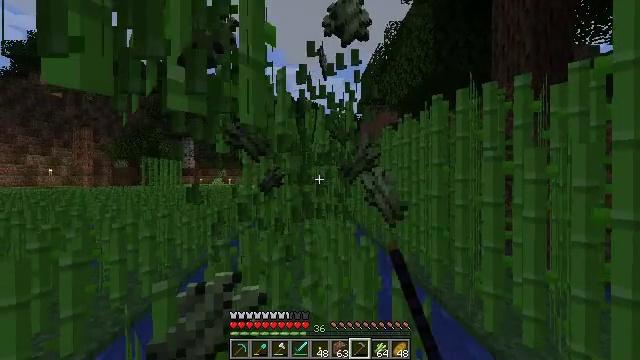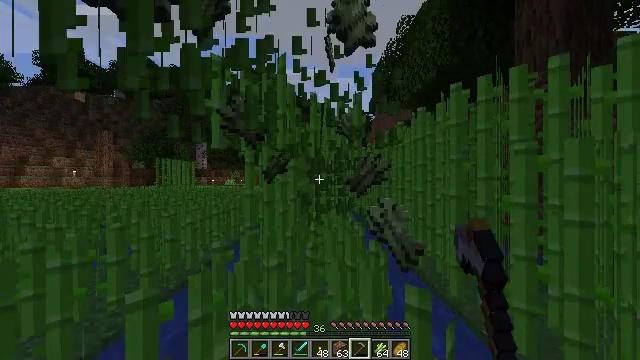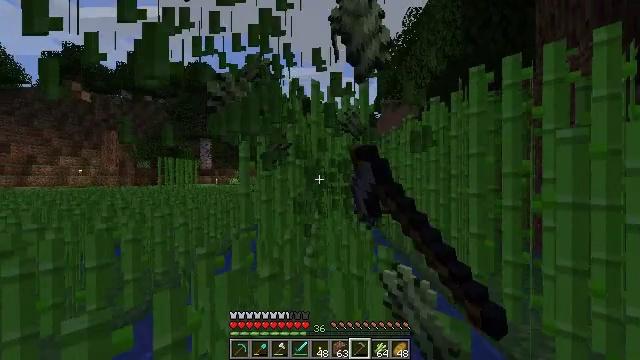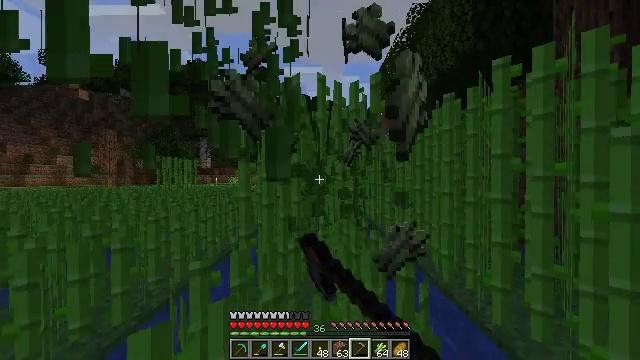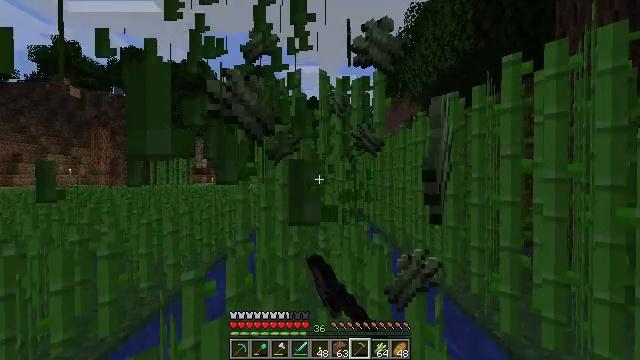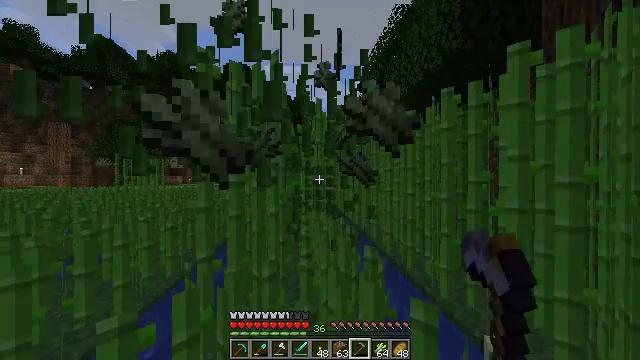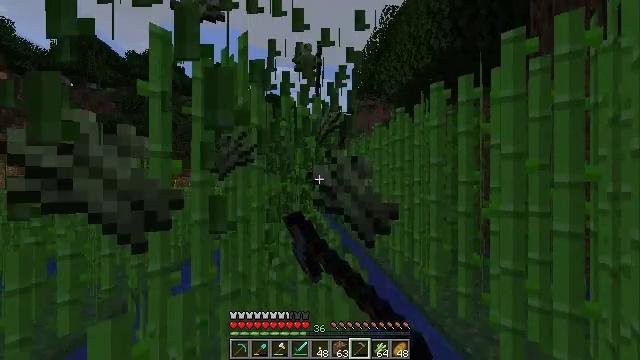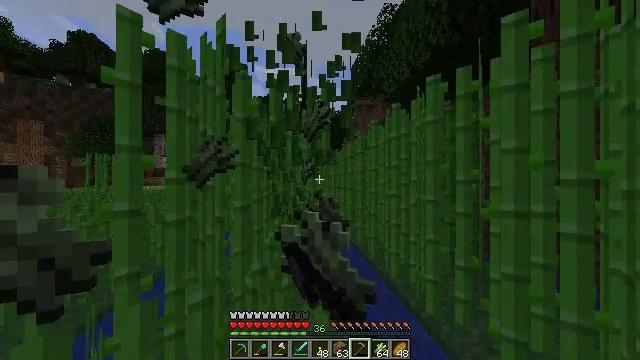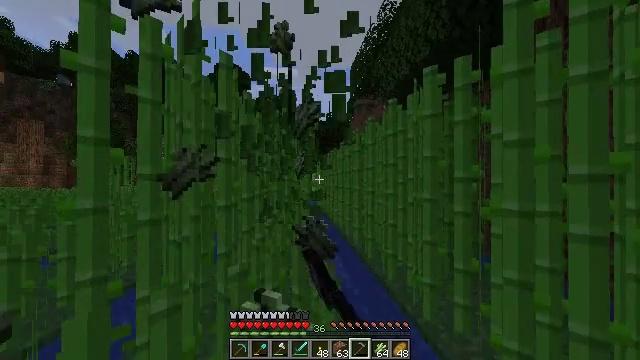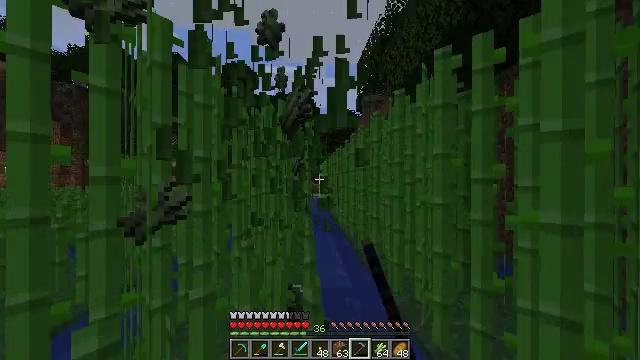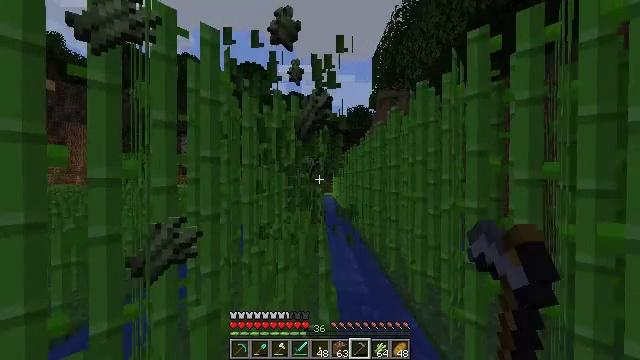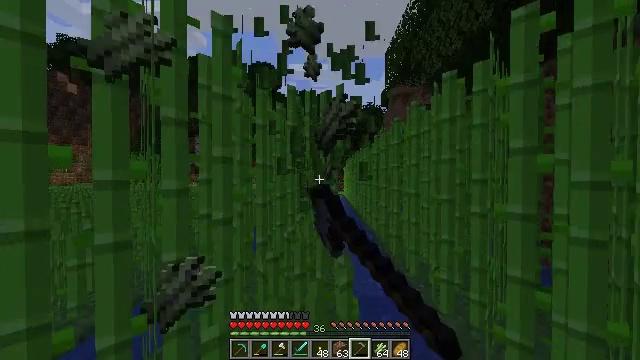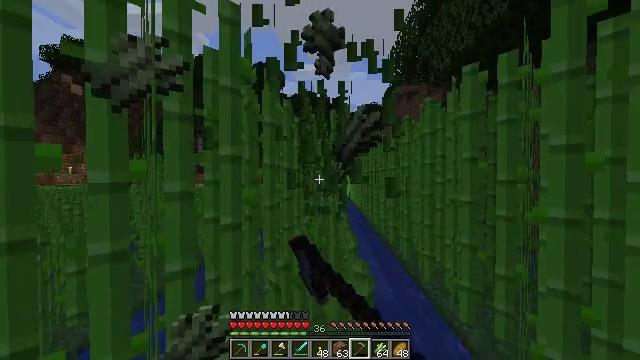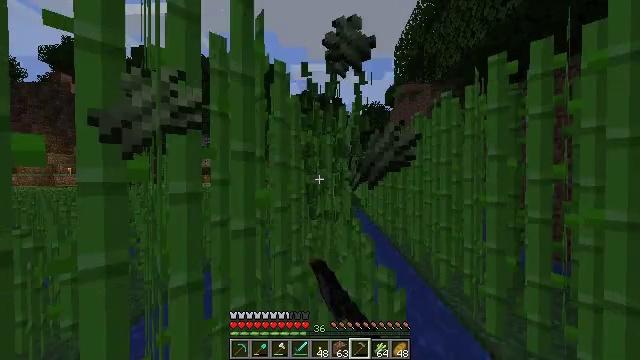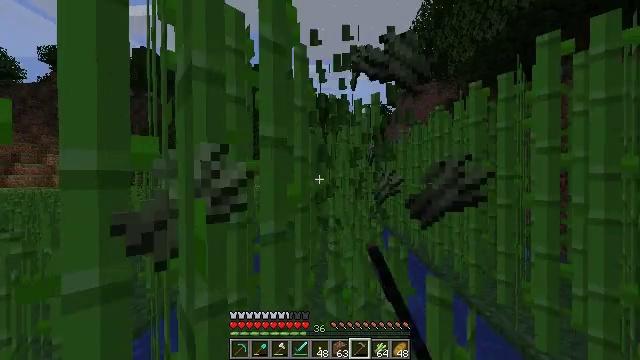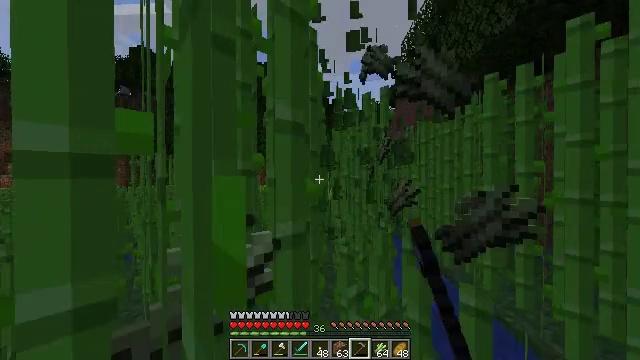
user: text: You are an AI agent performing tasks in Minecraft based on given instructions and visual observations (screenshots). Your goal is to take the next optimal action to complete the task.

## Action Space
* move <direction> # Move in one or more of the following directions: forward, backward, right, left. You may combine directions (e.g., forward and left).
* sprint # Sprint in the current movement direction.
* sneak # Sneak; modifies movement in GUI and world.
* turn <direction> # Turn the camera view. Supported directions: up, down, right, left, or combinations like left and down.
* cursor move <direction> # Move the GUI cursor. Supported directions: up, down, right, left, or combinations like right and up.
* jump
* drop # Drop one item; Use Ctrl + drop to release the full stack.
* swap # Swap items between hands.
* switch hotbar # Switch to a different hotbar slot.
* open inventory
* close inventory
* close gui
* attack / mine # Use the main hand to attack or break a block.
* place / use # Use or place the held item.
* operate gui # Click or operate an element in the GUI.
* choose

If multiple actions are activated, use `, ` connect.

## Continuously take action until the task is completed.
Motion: motion action
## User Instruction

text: Cut down the sugar cane stalks.
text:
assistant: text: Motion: move forward, sprint, turn left, attack / mine
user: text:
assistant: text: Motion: move forward and move left, sprint, turn left, attack / mine
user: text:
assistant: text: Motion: move forward and move left, sprint, attack / mine
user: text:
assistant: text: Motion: move forward and move left, sprint, attack / mine
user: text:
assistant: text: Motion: move forward and move right, sprint, turn right, attack / mine
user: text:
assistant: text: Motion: move forward and move right, sprint, turn right, attack / mine
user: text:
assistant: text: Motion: move forward and move right, sprint, attack / mine
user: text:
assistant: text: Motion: move forward and move right, sprint, attack / mine
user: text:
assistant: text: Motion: move forward, sprint, turn left, attack / mine
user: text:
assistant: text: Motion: move forward and move left, sprint, turn left, attack / mine
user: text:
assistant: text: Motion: move forward and move left, sprint, turn left, attack / mine
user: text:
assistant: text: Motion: move forward and move left, sprint, attack / mine
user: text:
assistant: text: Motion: move forward and move left, sprint, attack / mine
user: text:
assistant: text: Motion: move forward and move left, sprint, attack / mine
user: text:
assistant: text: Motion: move forward, sprint, attack / mine
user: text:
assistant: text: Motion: move forward, sprint, turn right, attack / mine
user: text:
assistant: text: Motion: move forward, sprint, turn right, attack / mine
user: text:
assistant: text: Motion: move forward and move right, sprint, turn right, attack / mine
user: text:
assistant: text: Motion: move forward and move right, sprint, attack / mine
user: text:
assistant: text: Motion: move forward and move right, sprint, attack / mine
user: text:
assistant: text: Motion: move forward and move right, sprint, attack / mine
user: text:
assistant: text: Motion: move forward and move left, sprint, attack / mine
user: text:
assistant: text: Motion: move forward and move left, sprint, turn left, attack / mine
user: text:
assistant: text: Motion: move forward and move left, sprint, turn left, attack / mine
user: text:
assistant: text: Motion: move forward and move left, sprint, attack / mine
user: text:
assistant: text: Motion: move forward and move left, sprint, attack / mine
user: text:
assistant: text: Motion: move forward, sprint, turn right, attack / mine
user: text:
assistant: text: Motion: move forward and move right, sprint, turn right, attack / mine
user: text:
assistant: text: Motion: move forward and move right, sprint, turn right, attack / mine
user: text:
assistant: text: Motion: move forward and move right, sprint, attack / mine